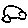
Label: car